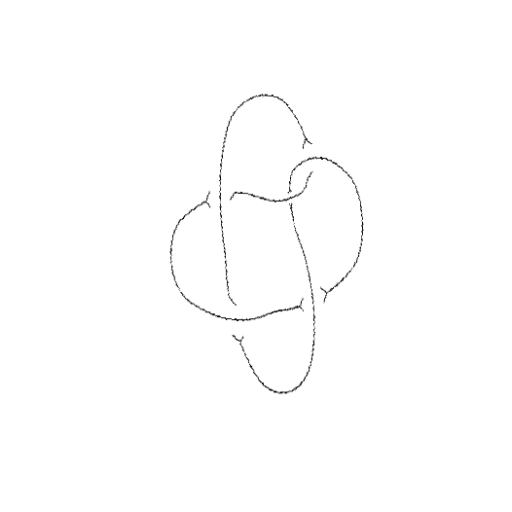
Crossing number: 5